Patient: sex M, age 64
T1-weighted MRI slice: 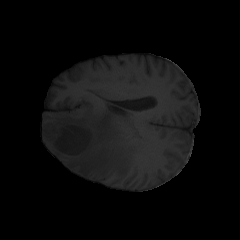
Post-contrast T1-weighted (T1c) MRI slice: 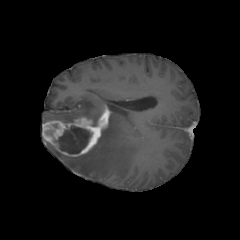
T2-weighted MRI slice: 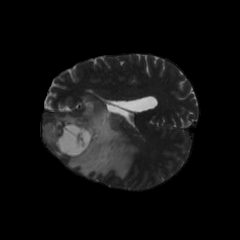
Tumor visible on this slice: yes
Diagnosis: Astrocytoma, IDH-mutant
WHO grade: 3